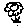
Label: flower